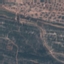
Label: HerbaceousVegetation